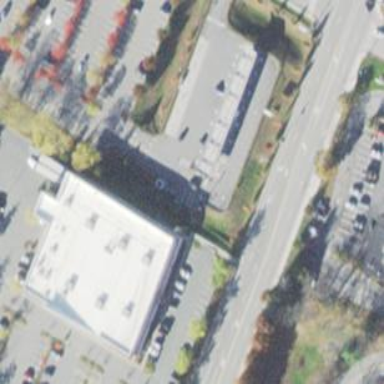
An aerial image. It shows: Retail building.